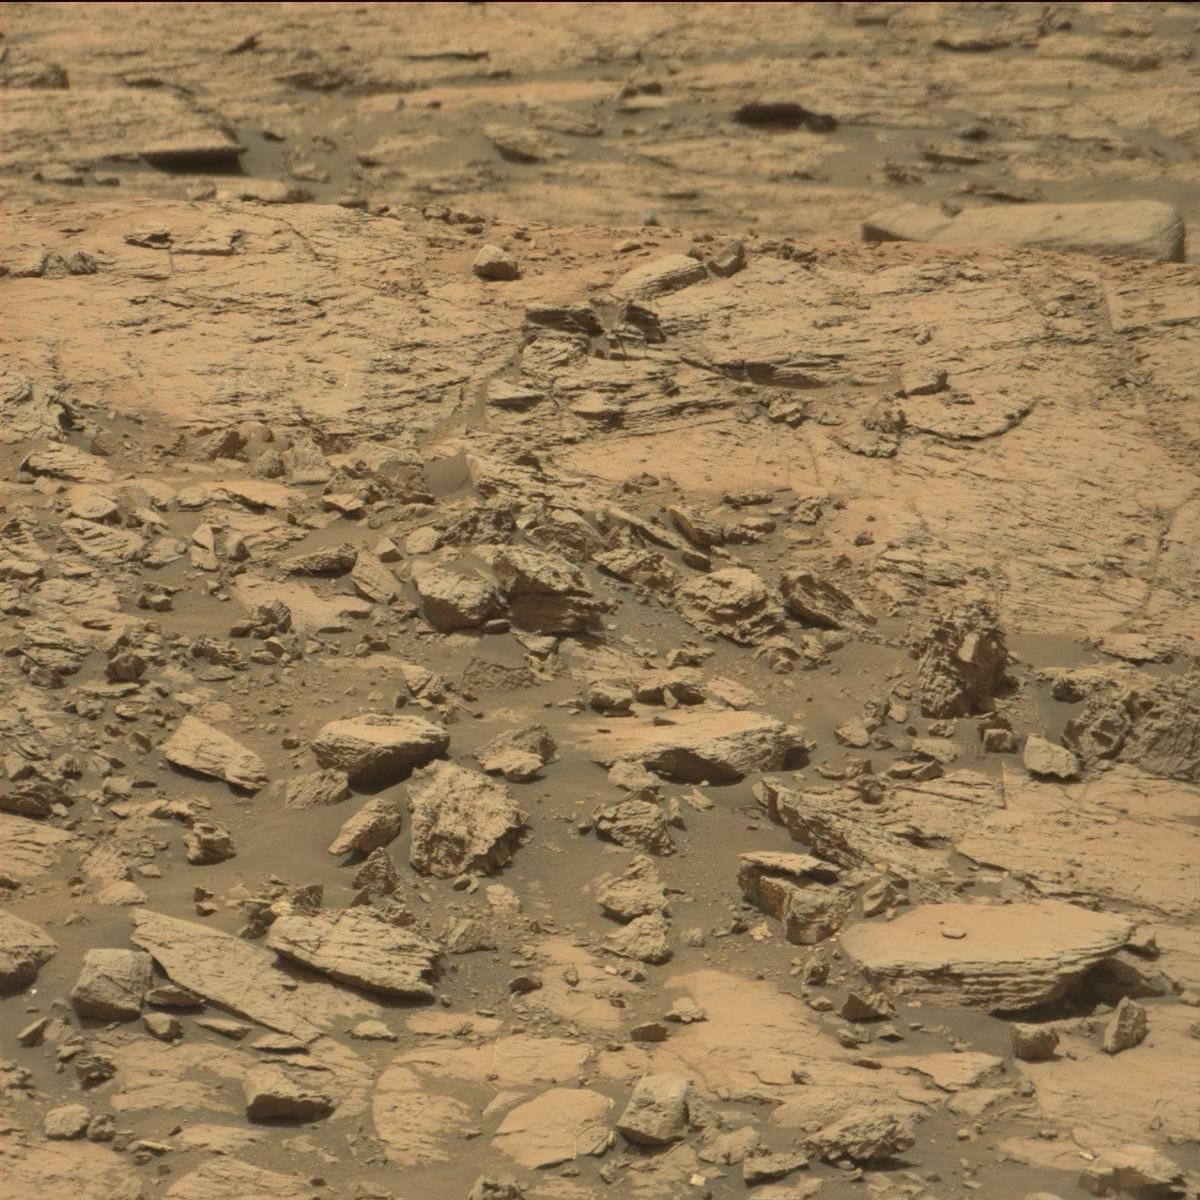
Terrain classes present: Bedrock, Rock, Sand / Soil